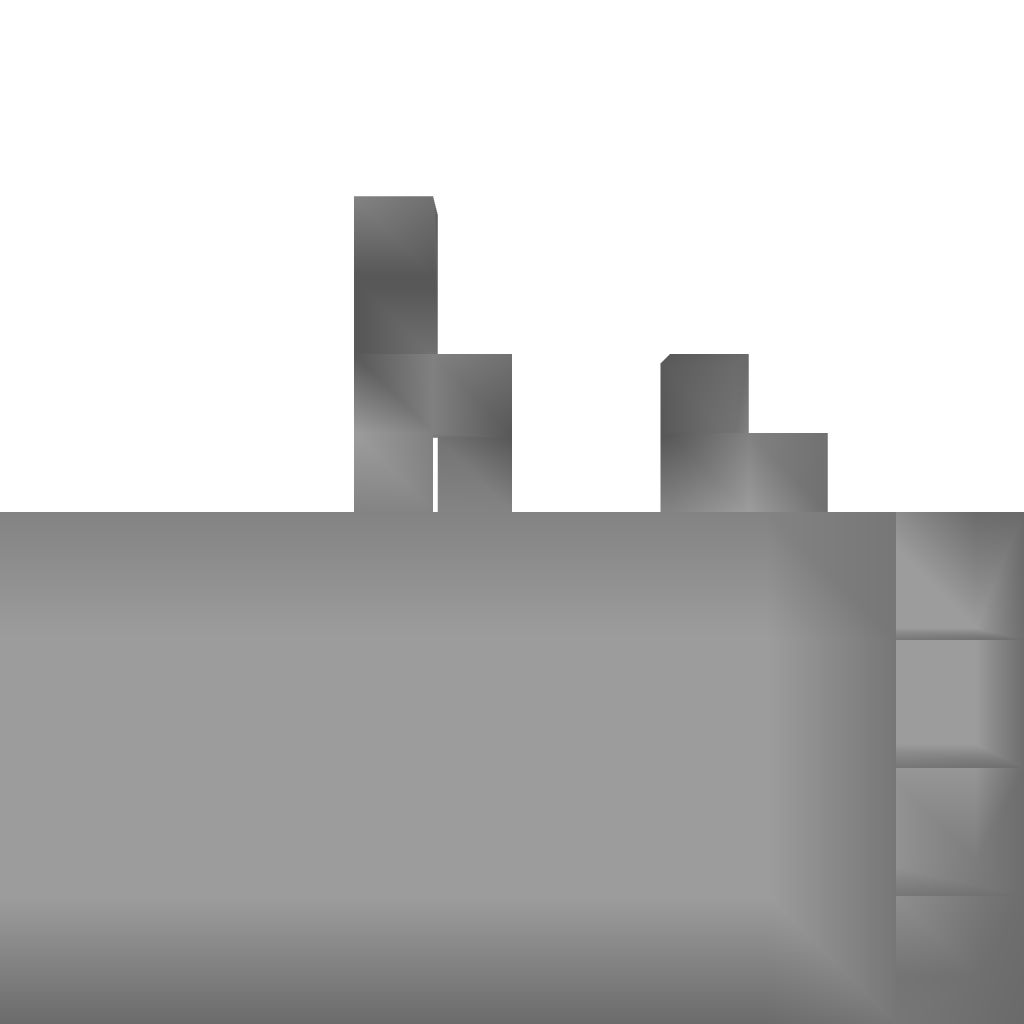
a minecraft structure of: Simple Piston Door bad low quality